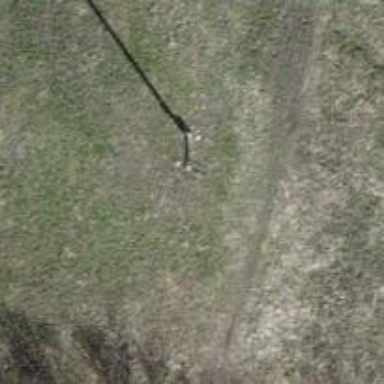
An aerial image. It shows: Power pole.